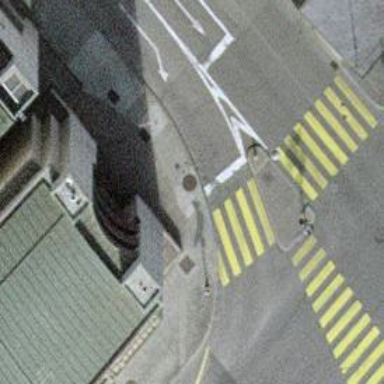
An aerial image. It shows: Crossing with traffic signals.